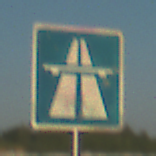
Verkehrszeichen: Autobahn
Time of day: SunriseSunset
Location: Outdoor (Beach)
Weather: Clear
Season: NotSpecified
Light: Natural